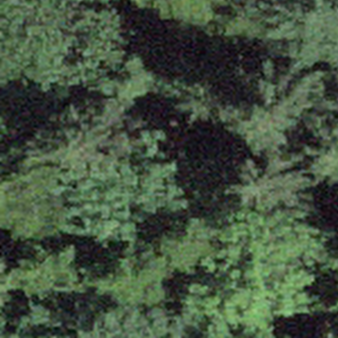
Label: other